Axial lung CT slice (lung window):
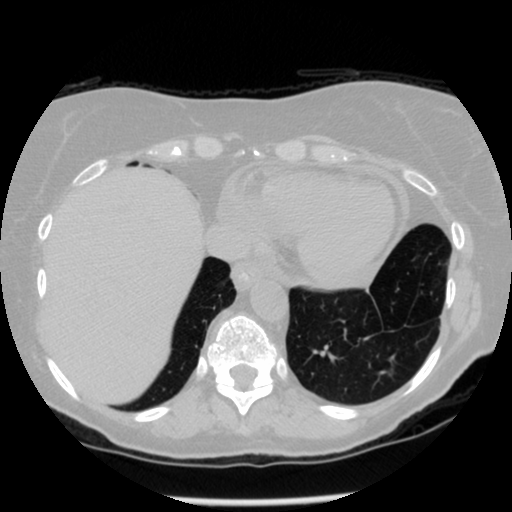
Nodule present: yes
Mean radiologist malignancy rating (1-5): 3